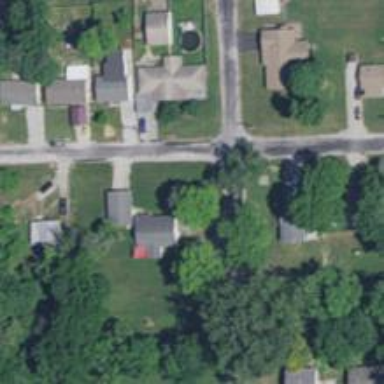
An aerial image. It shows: Residential road.